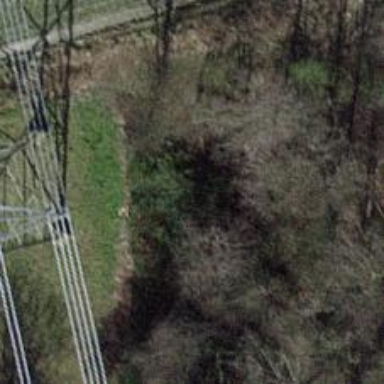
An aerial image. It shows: Power tower.